Question: I am just trying to pass a List and display it dynamically in a table in the View. I have a Homepage Model and Homepage controller and the variables are being set right, but I can't figure out how to pass it to the view.
My model looks like this:
'''
public class HomePageModel
{
[Display(Name = "First Name")]
public string FirstName { get; set; }
[Display(Name = "Last Name")]
public string LastName { get; set; }
[Display(Name = "ExtNum")]
public string ExtNum { get; set; }
[Display(Name = "PhoneDisplay")]
public List<PhoneDisplay> PhoneDisplay { get; set; }
}
'''
and this is the controller:
'''
public ActionResult Homepage(HomePageModel HpModel)
{
ViewBag.Welcome = "Welcome: ";
ViewBag.FirstName = HpModel.FirstName;
ViewBag.LastName = HpModel.LastName;
ViewBag.Extlbl = "Extension: ";
ViewBag.Ext = HpModel.ExtNum;
ViewBag.Todaylbl = "Today:";
ViewBag.Today = DateTime.Now;
DBOps ops = new DBOps();
HpModel.PhoneDisplay = ops.getDisplayInfo(HpModel.ExtNum);
return View(HpModel);
}
'''
PhoneDisplay is a list that contains a line index, a description string and a 4 digit number. Each user will have at least 1 item in this list and maximum 6. I was able to pass the other parameters and display them in the view but I can't find a way to pass the list and display that dynamically.
I made it this far but still can't find the list items.
'''
@model AxlMVC.Models.HomePageModel
<table>
<caption style="font-weight:bold">Your Phone Information</caption>
<tr>
<th>Line Index</th>
<th>Display</th>
<th>Extension Number</th>
</tr>
@{
foreach (var item in Model.PhoneDisplay) //problems here
{
<tr>
<td>
@Html.Display(item.numplanindex)
</td>
<td>
@Html.Display(item.display)
</td>
<td>
@Html.Display(item.dnorpattern)
</td>
</tr>
}
}
</table>
'''
I debugged the cshtml file and the items in the foreach loop are being passed just fine too, but the table is not showing on the page and neither are the items all I can see is the caption and the headers for each column

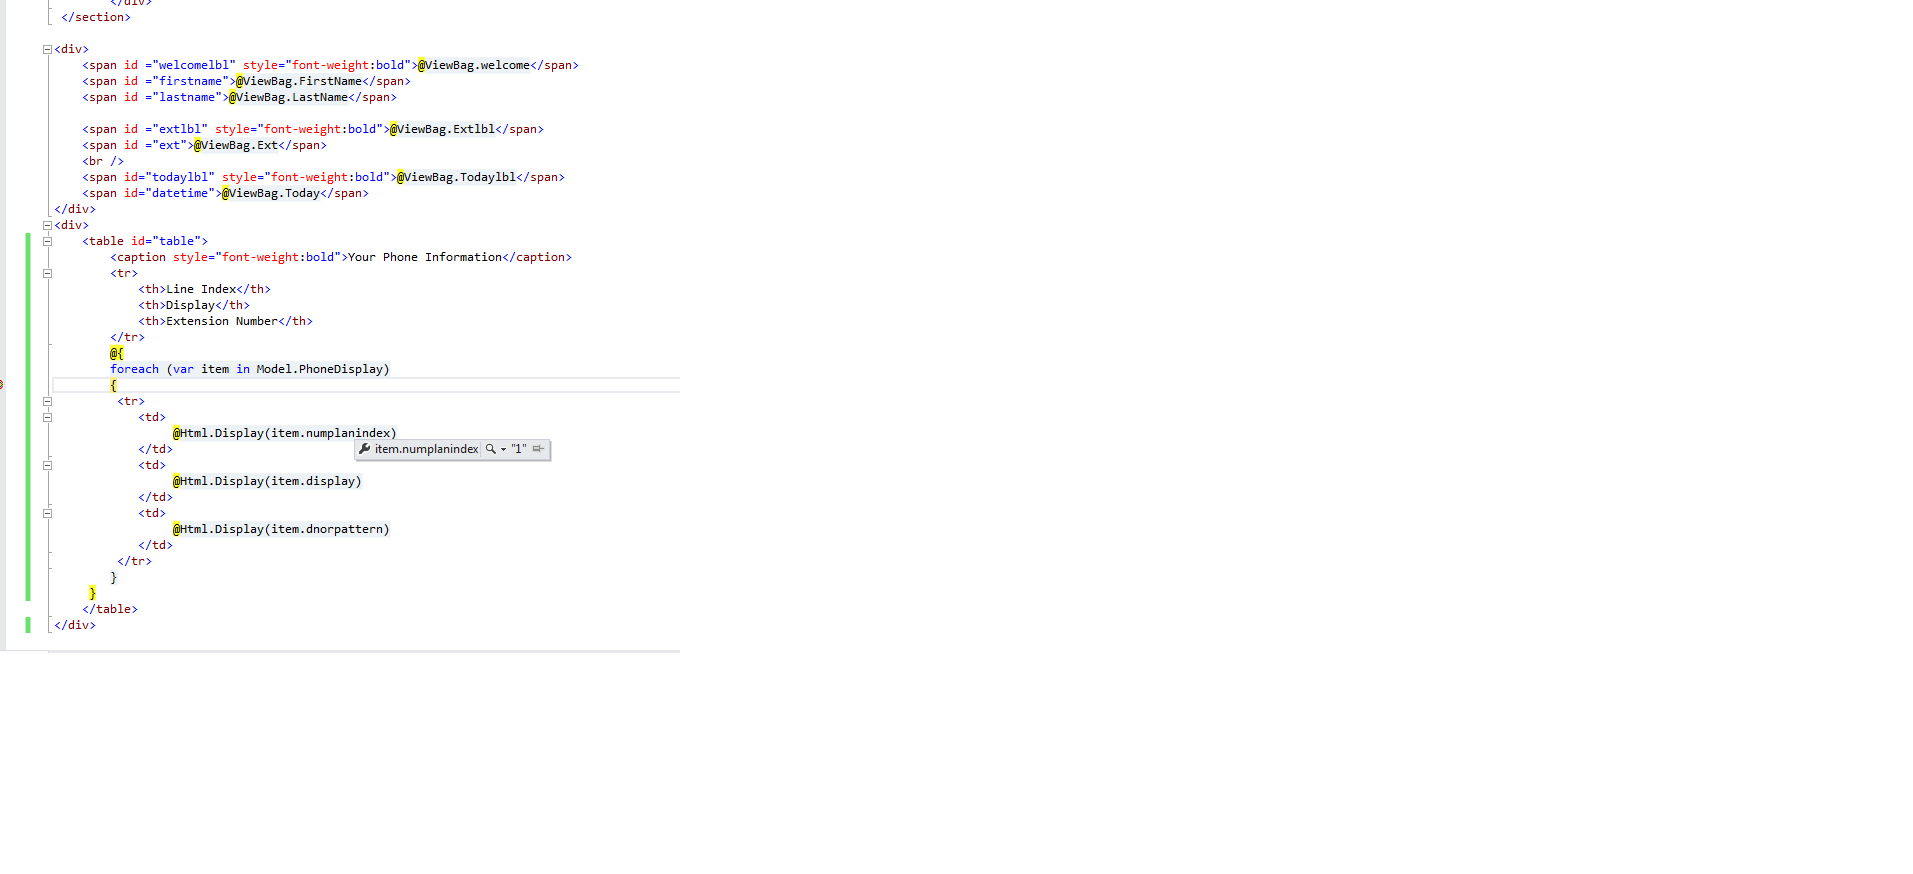
Answer: 'Html.Display' displays "data from the ViewData dictionary or from a model" as stated on <URL>' would search 'ViewData' for the "test" key and the 'Model' for the property named 'test'. Since you are passing in property values that cannot work. Your options are:
- '@item.numplanindex'- 'Display''Display("PhoneDisplay[1].numplanindex")''numplanindex'- 'DisplayFor''DisplayFor(model => item.numplanindex)''Display''DisplayFormatAttribute'- 'DisplayTextFor''DisplayTextFor(model => item.numplanindex)'
Since you already have data annotations on the model, you could modify your view like this:
@model AxlMVC.Models.HomePageModel
'''
<table>
<caption class="tableCaption">Your Phone Information</caption>
<tr>
<th>@Html.DisplayNameFor(model => model.PhoneDisplay[0].numplanindex)</th>
<th>@Html.DisplayNameFor(model => model.PhoneDisplay[0].display)</th>
<th>@Html.DisplayNameFor(model => model.PhoneDisplay[0].dnorpattern)</th>
</tr>
@{
foreach (var item in Model.PhoneDisplay)
{
<tr>
<td>@Html.DisplayTextFor(model => item.numplanindex)</td>
<td>@Html.DisplayTextFor(model => item.display)</td>
<td>@Html.DisplayTextFor(model => item.dnorpattern)</td>
</tr>
}
}
</table>
'''
The line '@Html.DisplayNameFor(model => model.PhoneDisplay[0].numplanindex)' also works if 'PhoneDisplay' contains no items. Only property metadata is collected, expression as such is not executed.